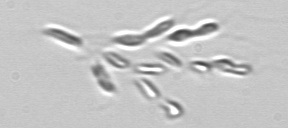
Label: Dinobryon